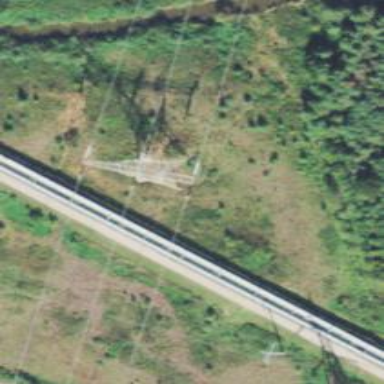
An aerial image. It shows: Lattice structure tower used for power distribution.